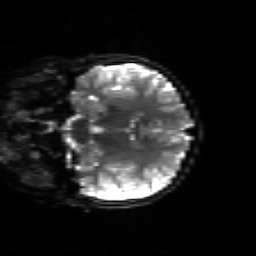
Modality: sbref
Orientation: coronal
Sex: female
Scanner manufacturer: siemens
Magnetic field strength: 3 T
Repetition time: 5 s
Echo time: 0.071 s